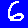
Digit: 6